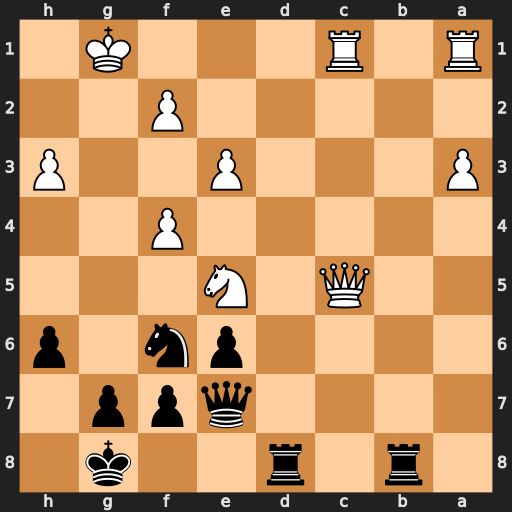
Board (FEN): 1r1r2k1/4qpp1/4pn1p/2Q1N3/5P2/P3P2P/5P2/R1R3K1
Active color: b
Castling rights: -
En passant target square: -
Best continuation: Rd1+ Rxd1 Qxc5